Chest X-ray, PA view. Patient: 36 years old, sex F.
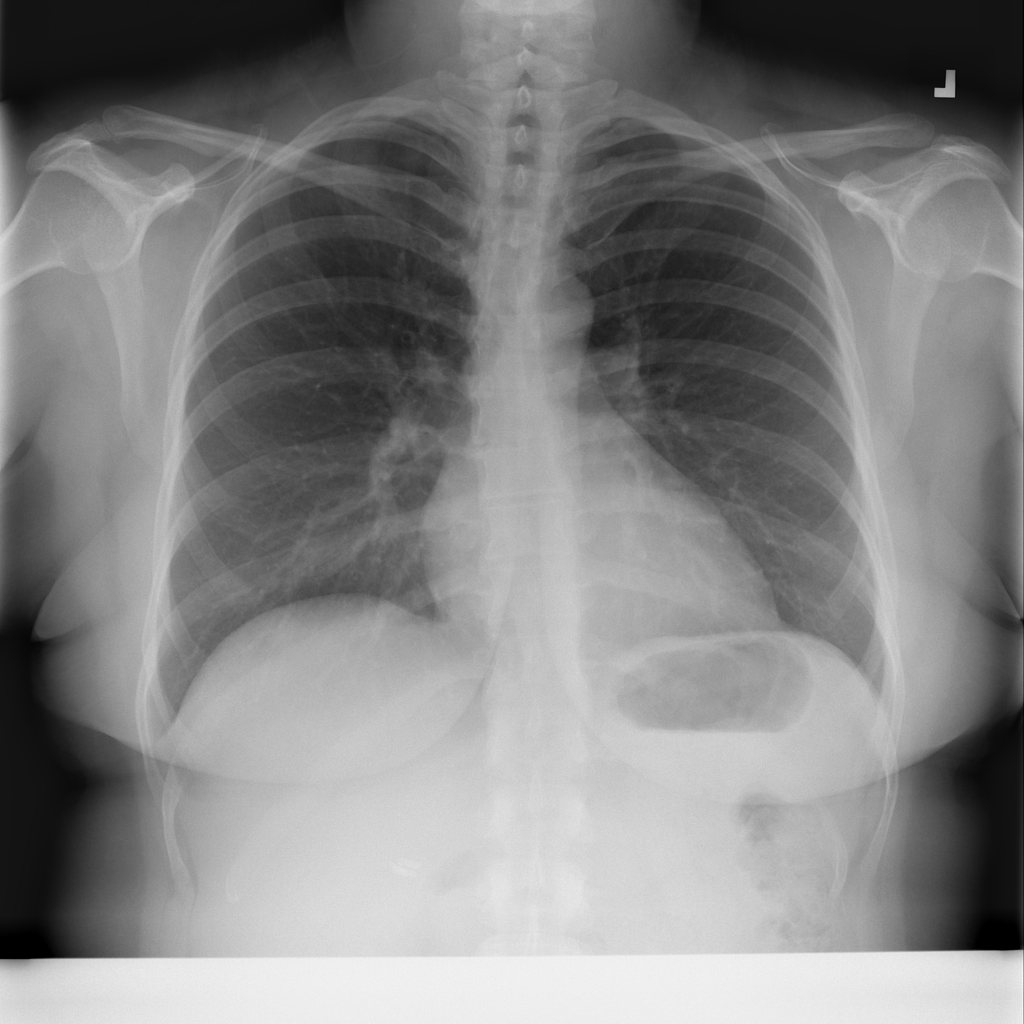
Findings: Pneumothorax